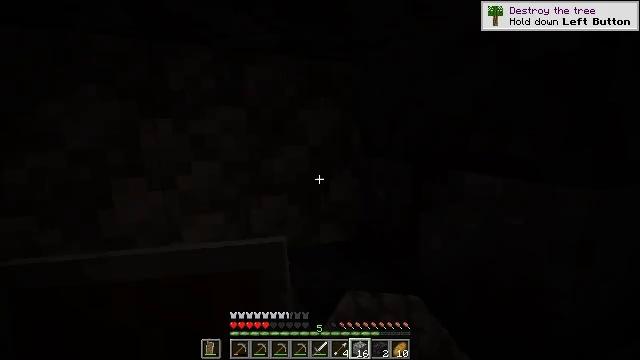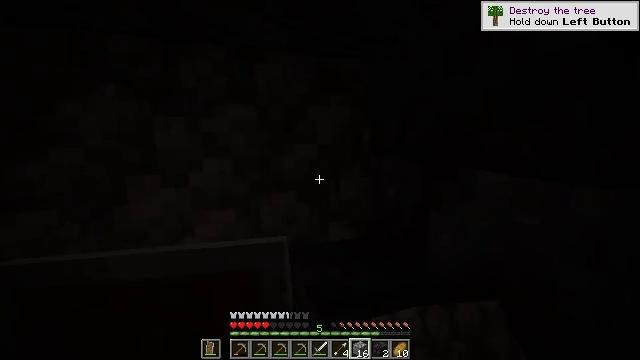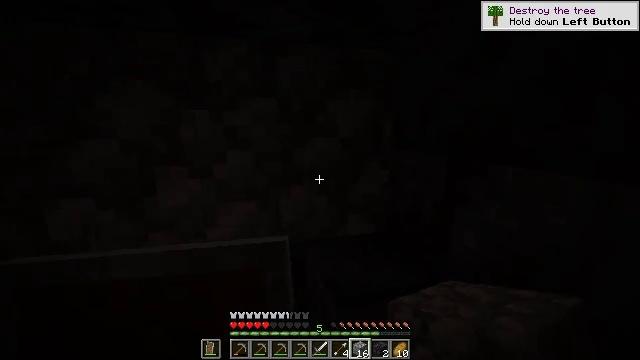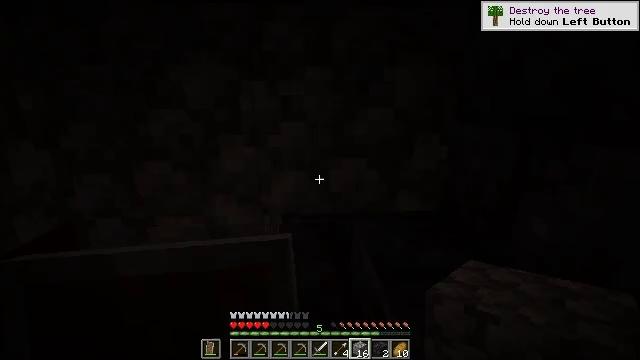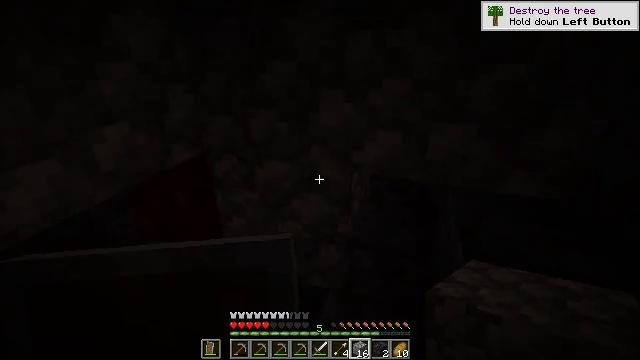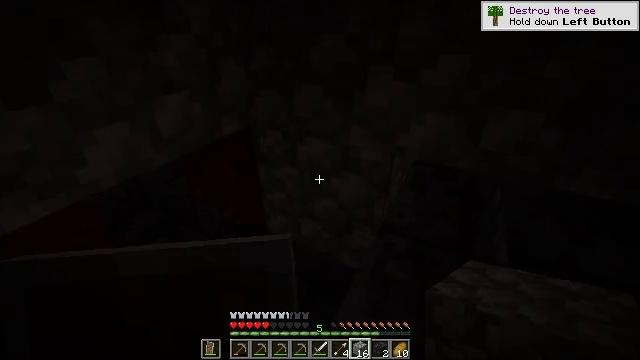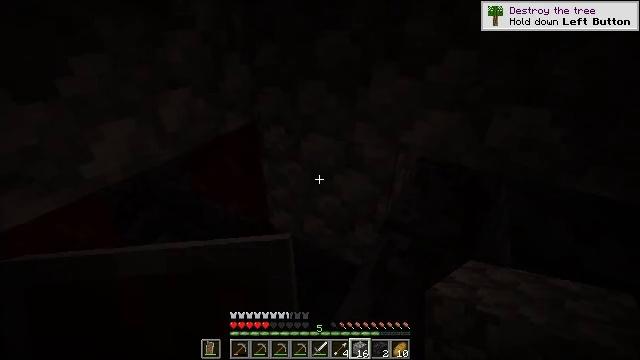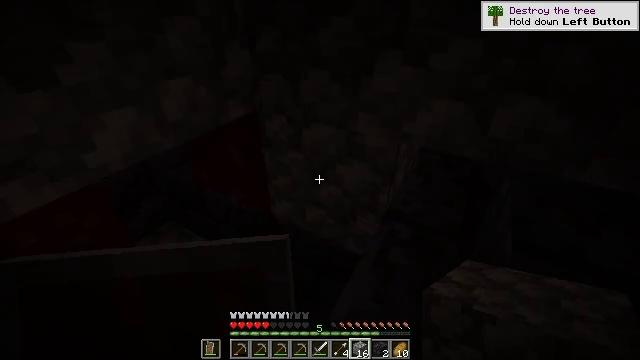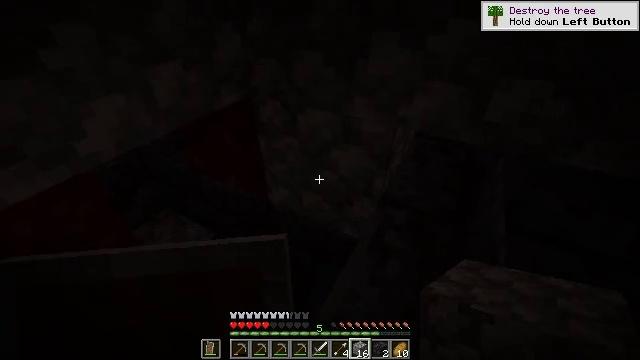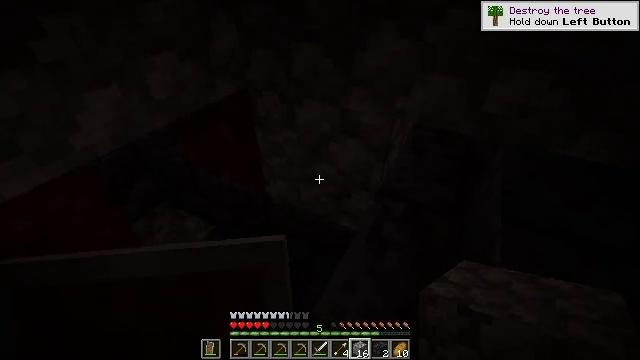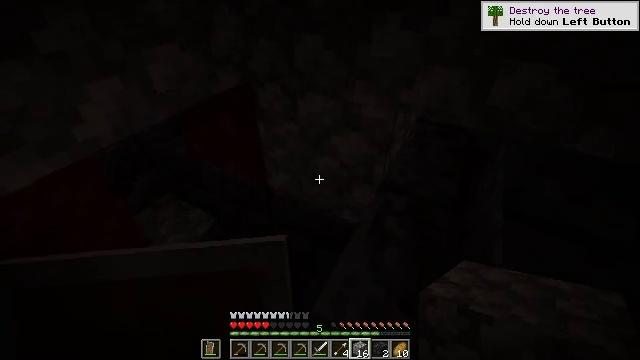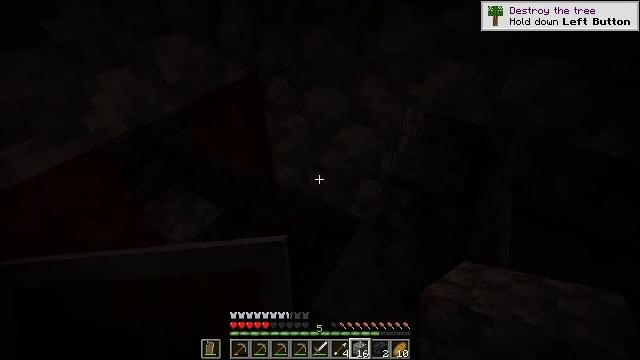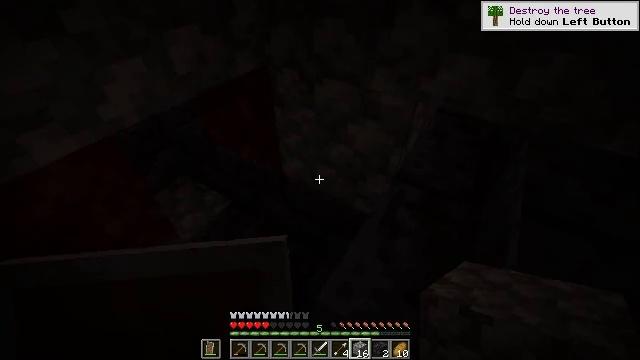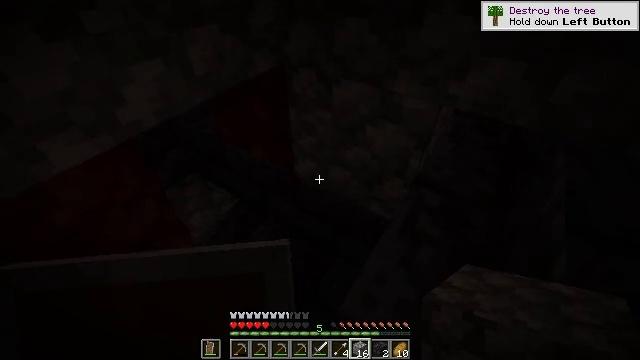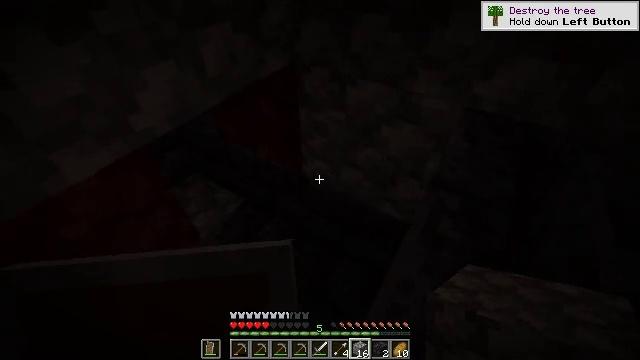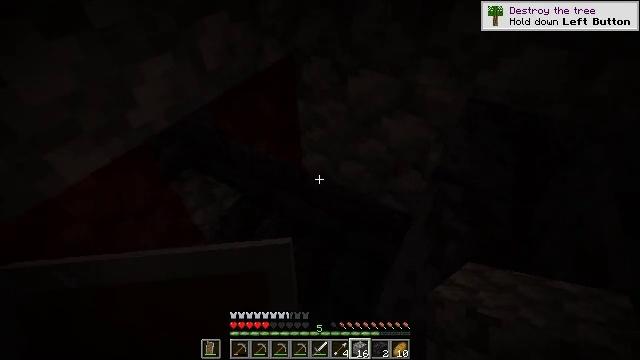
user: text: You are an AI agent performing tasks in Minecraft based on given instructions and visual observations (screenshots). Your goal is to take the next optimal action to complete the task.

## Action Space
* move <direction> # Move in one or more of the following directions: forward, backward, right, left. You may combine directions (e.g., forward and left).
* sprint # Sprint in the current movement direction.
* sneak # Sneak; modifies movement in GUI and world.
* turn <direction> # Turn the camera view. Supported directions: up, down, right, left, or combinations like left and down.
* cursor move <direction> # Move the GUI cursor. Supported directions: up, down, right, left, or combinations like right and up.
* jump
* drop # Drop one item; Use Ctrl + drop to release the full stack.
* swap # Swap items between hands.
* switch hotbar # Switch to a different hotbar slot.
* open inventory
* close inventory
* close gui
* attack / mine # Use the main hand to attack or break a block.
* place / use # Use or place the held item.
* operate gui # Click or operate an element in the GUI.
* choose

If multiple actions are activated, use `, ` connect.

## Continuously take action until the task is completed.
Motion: motion action
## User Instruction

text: Mine polished blackstone bricks.
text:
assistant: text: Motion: turn left
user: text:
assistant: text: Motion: turn left and down
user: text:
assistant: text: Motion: turn left and down
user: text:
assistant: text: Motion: turn left and down
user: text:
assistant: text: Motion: turn left and down
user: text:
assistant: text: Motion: no_op
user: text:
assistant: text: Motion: turn down
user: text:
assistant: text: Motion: turn right and down
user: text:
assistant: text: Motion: turn down
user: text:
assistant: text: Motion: turn down
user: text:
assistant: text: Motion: turn left and down
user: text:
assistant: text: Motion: turn left and down
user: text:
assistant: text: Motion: move forward and move left
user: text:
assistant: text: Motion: move forward and move left, turn down
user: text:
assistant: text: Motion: move forward and move left, turn right and down
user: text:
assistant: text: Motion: move forward and move left, turn down
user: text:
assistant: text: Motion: move forward
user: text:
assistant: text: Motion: no_op
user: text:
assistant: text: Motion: turn left and down
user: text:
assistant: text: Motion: turn left and down
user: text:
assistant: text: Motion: turn left and down
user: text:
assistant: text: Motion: turn left and up
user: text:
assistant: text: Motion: turn up
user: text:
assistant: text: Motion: no_op
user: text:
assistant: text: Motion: no_op
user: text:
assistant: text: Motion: move forward, turn left
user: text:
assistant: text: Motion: move forward and move right, turn left
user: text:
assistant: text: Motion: move forward and move right, turn left and down
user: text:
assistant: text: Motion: move forward and move right, turn left
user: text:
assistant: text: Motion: move forward and move right, turn left